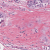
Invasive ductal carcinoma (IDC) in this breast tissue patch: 1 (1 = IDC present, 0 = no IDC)